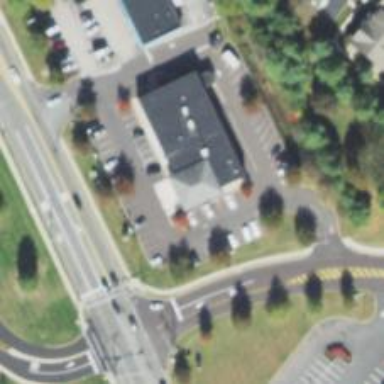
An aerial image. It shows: Pharmacy providing healthcare services.